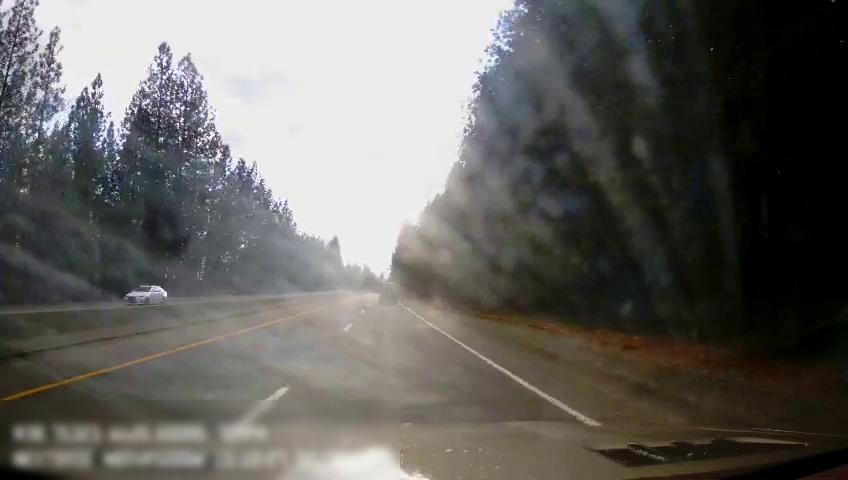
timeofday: Day
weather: Cloudy
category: Drivable Space
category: Drivable Space
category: Vehicles | Car
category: Vehicles | Van
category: Lanes | Current Lane
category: Lanes | Alternate Lane
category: Lanes | Alternate Lane